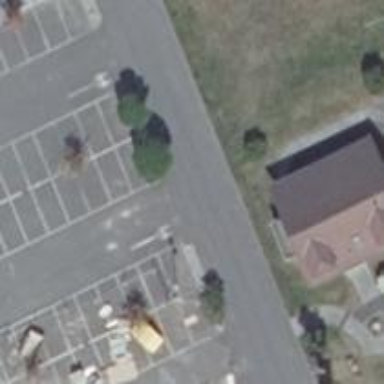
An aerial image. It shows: Parking aisle designated as service road.